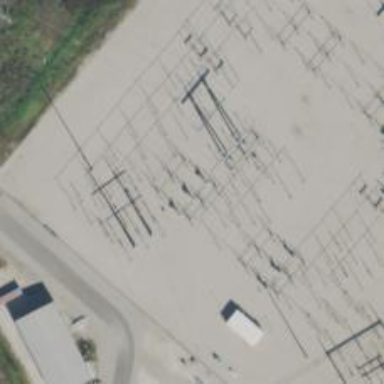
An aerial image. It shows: Switch used for power control.